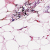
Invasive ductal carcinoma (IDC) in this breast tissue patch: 0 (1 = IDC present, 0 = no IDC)